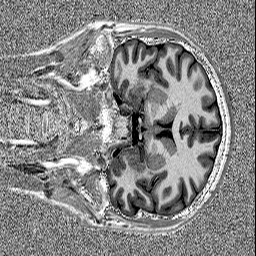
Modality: MP2RAGE
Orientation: coronal
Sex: male